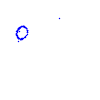
Particle: kaon